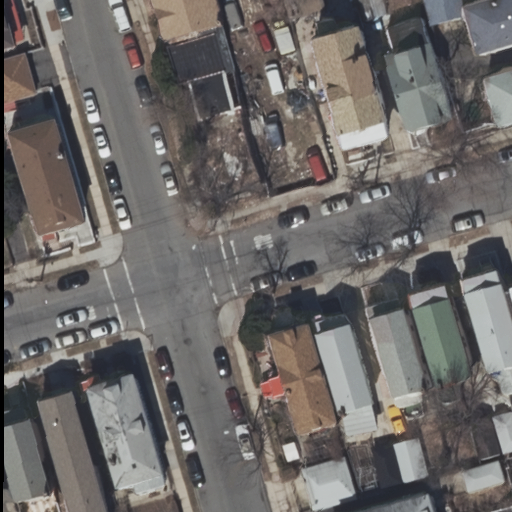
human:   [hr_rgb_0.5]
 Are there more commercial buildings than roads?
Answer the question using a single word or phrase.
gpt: no

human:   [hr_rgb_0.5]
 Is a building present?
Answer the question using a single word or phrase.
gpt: yes

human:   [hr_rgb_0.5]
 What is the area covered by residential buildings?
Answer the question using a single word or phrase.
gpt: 2481m2

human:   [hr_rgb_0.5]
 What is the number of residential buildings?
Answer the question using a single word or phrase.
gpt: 28

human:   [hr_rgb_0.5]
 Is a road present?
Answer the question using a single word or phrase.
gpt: yes

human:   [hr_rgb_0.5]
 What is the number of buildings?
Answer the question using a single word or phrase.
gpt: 28

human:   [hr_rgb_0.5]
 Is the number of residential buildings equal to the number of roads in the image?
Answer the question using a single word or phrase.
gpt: no

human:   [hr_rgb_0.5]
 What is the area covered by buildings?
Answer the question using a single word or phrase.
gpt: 2481m2

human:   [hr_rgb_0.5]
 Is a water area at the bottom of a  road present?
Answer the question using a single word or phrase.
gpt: no

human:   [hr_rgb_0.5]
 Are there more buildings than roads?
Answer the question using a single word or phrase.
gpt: yes

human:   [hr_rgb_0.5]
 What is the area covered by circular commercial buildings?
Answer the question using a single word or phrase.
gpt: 0m2

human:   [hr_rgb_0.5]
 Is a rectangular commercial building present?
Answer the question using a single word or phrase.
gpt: no

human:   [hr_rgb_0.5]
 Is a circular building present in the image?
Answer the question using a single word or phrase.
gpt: no

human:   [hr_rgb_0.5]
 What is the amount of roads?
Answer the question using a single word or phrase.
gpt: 3

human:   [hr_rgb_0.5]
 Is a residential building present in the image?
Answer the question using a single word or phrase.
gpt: yes

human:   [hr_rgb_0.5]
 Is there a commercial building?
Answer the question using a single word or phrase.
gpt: no

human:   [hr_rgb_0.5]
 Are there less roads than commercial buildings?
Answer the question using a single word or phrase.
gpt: no

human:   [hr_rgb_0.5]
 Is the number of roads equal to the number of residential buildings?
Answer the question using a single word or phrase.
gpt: no

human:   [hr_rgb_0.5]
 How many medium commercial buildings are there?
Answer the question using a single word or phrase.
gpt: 0

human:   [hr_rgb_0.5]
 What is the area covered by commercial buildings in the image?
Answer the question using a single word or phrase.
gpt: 0m2

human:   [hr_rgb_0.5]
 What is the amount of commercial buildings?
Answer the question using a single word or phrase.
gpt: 0

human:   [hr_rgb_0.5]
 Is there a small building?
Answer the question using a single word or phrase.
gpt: yes

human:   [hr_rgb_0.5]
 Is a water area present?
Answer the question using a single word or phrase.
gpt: no

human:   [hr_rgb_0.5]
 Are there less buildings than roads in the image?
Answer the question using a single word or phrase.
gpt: no

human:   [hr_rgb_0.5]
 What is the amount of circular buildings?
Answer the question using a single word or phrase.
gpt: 0

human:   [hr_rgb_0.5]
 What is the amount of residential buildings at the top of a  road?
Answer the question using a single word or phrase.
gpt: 13

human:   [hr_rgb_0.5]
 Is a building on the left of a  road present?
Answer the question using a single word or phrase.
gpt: yes

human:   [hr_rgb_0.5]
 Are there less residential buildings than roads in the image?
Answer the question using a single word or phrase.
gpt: no

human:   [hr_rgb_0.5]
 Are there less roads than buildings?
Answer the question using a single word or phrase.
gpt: yes

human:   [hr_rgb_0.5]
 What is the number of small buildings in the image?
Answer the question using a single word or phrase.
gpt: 16

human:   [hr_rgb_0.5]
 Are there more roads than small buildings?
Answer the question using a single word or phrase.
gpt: no

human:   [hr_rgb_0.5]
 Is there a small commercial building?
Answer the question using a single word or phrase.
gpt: no

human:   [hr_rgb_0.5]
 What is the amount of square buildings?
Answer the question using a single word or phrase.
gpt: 0

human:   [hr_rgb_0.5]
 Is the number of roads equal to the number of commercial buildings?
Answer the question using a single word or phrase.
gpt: no

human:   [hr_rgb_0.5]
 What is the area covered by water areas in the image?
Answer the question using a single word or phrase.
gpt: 0m2

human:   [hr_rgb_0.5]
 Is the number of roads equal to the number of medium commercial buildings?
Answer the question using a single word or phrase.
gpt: no

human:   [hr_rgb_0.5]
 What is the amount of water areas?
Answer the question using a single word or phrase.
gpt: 0

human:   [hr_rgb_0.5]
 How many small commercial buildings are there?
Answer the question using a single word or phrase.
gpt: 0

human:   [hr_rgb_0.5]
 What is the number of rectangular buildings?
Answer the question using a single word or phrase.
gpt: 25

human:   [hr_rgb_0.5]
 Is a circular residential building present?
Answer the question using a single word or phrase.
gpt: no

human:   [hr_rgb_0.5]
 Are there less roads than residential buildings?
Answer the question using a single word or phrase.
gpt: yes

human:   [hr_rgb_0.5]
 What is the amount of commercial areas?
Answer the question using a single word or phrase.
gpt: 0

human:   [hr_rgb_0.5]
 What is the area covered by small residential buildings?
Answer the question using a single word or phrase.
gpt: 548m2

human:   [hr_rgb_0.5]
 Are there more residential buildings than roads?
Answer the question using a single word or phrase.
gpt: yes

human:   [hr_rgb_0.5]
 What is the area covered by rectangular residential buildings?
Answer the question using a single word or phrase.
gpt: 2139m2

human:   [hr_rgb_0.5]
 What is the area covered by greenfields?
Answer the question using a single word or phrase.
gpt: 0m2

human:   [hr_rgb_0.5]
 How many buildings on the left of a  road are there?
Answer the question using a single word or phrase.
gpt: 8

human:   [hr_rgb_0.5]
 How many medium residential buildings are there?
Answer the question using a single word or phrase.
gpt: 12

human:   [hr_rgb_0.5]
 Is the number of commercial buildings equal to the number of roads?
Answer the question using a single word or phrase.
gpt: no

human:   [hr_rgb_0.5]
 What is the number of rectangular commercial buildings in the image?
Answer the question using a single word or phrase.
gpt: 0

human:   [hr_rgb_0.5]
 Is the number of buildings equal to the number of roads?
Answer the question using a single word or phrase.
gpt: no

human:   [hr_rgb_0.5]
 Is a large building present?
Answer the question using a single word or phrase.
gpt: no

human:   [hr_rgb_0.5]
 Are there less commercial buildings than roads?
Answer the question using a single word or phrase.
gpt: yes

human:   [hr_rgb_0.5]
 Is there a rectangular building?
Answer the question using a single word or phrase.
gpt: yes

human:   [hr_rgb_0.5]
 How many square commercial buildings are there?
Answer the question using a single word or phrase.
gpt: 0

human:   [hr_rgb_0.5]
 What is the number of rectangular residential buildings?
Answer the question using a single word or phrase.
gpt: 25

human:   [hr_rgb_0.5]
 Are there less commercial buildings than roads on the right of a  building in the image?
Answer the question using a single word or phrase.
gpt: yes

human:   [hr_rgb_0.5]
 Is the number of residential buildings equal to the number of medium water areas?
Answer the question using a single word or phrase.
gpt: no

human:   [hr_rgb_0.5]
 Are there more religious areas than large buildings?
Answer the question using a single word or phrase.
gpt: no

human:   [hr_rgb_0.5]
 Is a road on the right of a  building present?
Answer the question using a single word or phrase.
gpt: yes

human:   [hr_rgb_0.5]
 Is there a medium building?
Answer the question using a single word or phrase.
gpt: yes

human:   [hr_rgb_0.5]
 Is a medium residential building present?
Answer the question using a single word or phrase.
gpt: yes

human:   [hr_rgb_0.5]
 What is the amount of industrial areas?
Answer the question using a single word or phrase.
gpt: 0

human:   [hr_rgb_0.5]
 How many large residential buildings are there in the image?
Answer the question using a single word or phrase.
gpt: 0